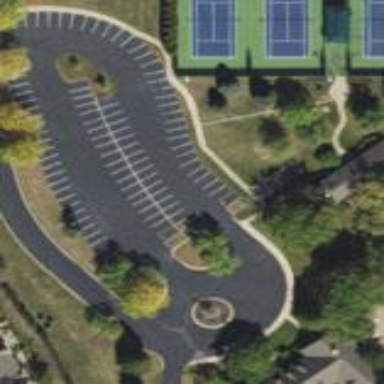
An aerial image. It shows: Parking area with surface.